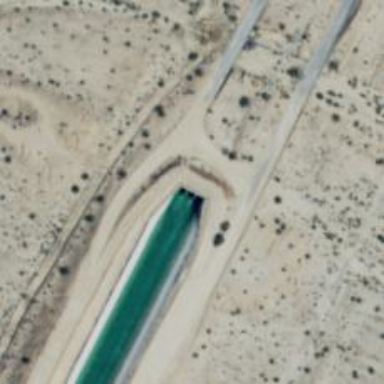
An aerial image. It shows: Culvert tunnel passing under canal.